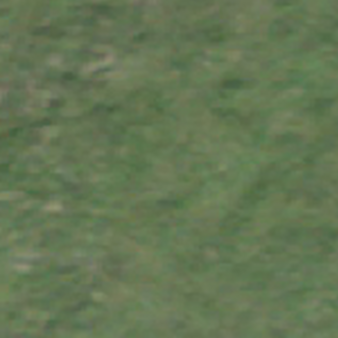
Label: other